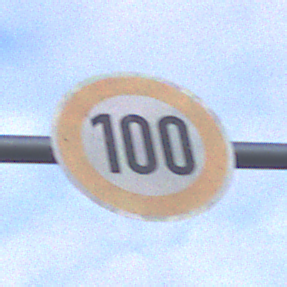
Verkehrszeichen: Geschwindigkeit100
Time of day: SunriseSunset
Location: Outdoor (Suburban)
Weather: PartlyCloudy
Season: NotSpecified
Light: Natural